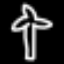
Label: palm tree